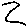
Label: zigzag